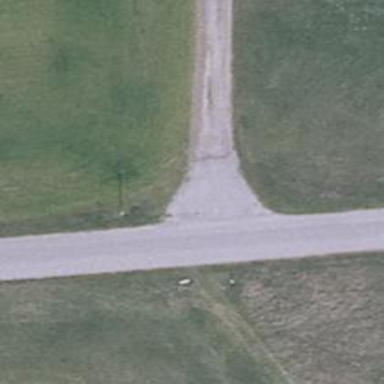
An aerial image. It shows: Grassy track with grade5 tracktype.